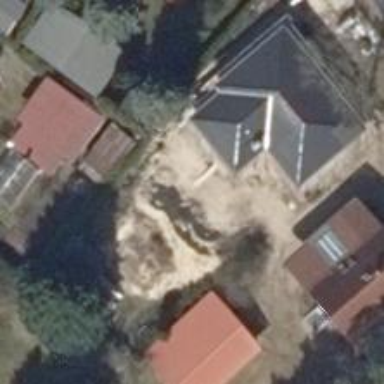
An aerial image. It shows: Detached building with hipped roof.